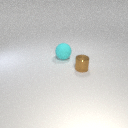
large cyan rubber sphere behind small brown metal cylinder